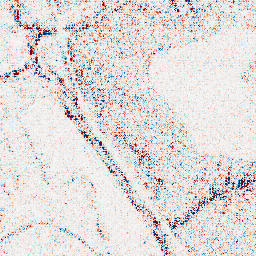
Category: wavelet
Decomposition family: wavelet_biorthogonal
Decomposition parameters: wavelet: bior4.4
level: 1
Upsampling method: bicubic
Upsampling parameters: scale: 4
Upsampling scale: 4